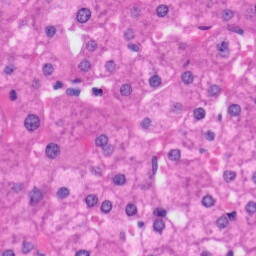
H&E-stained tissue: Liver